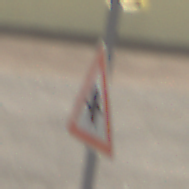
Verkehrszeichen: Vorfahrt
Umgebung: Outdoor, Suburban
Tageszeit: Midday
Wetter: PartlyCloudy
Licht: Natural
Jahreszeit: NotSpecified
Kontrast: HighContrast